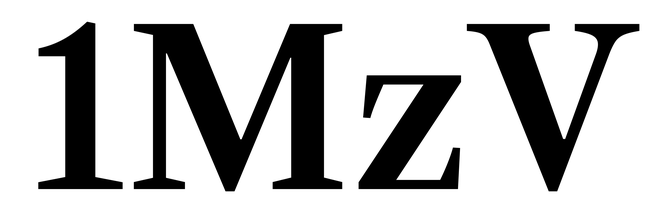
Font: LibreCaslonText_SemiBold